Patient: sex F, age 75
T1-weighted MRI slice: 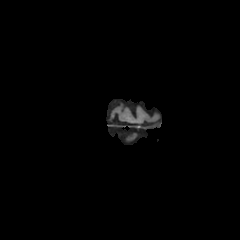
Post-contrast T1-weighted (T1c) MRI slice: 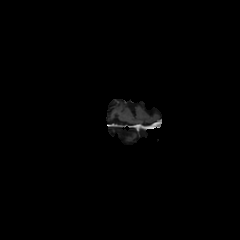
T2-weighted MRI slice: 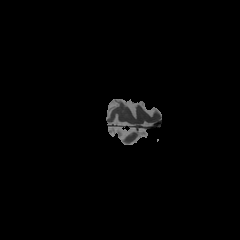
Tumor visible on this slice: no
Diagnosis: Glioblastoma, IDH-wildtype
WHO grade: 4